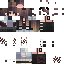
A female human skin with medium skin, wearing brown long hair dressed in a blue hoodie and brown pants, featuring a closed mouth.